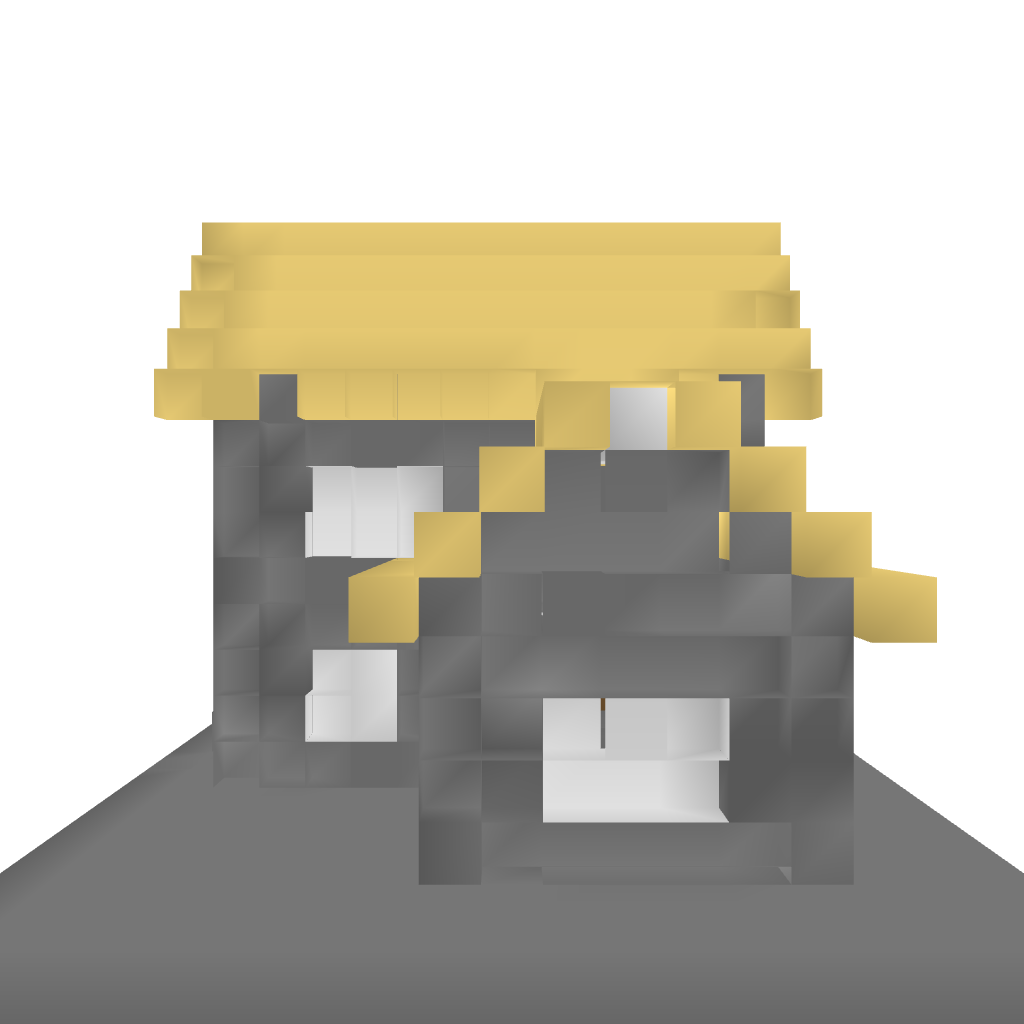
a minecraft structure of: mansion 2 high quality